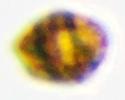
Label: Akashiwo